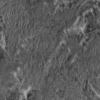
Label: not_dusty